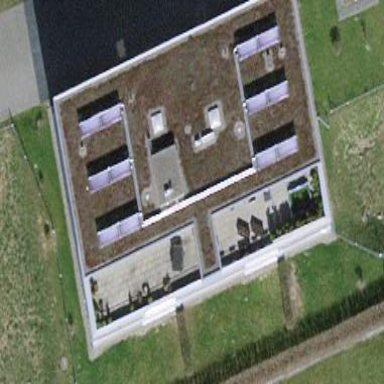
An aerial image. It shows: Building with flat roof.